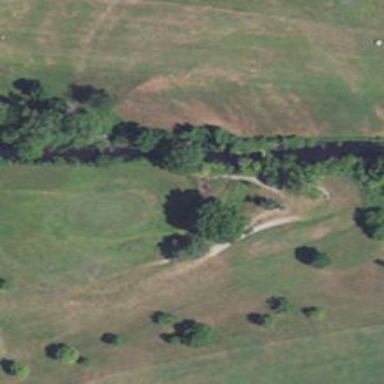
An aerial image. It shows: Path designated for golf carts.